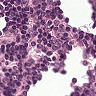
Metastatic tissue present: no